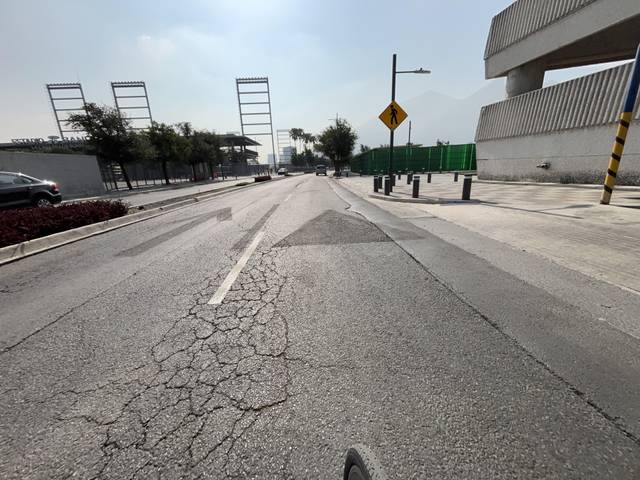
Region: Mexico
Coordinates: 25.654, -100.287